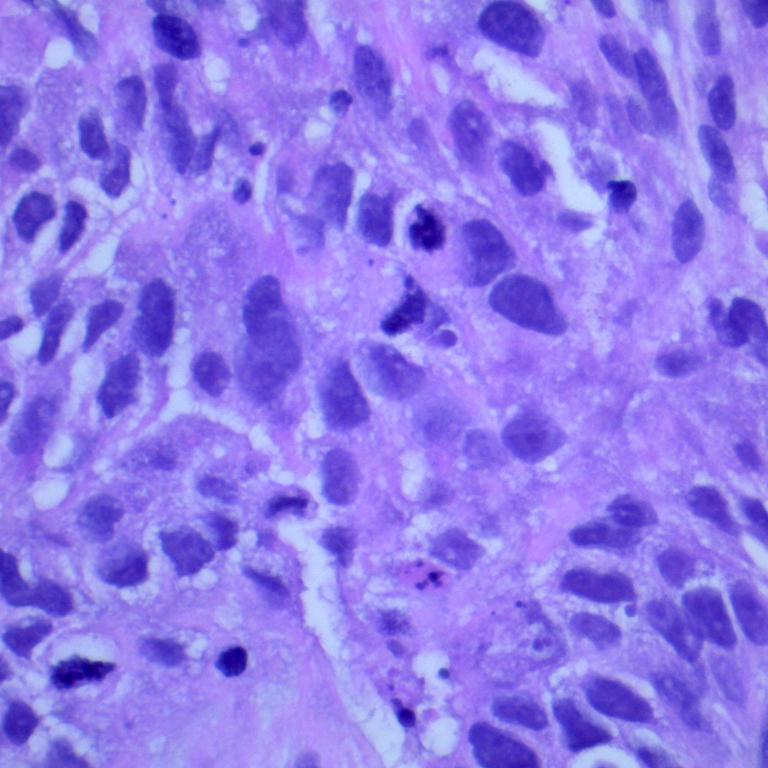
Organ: lung
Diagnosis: squamous carcinomas